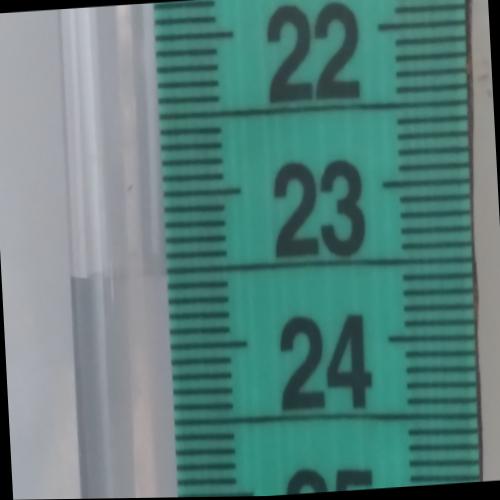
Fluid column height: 23.5 cm